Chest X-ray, PA view. Patient: 39 years old, sex F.
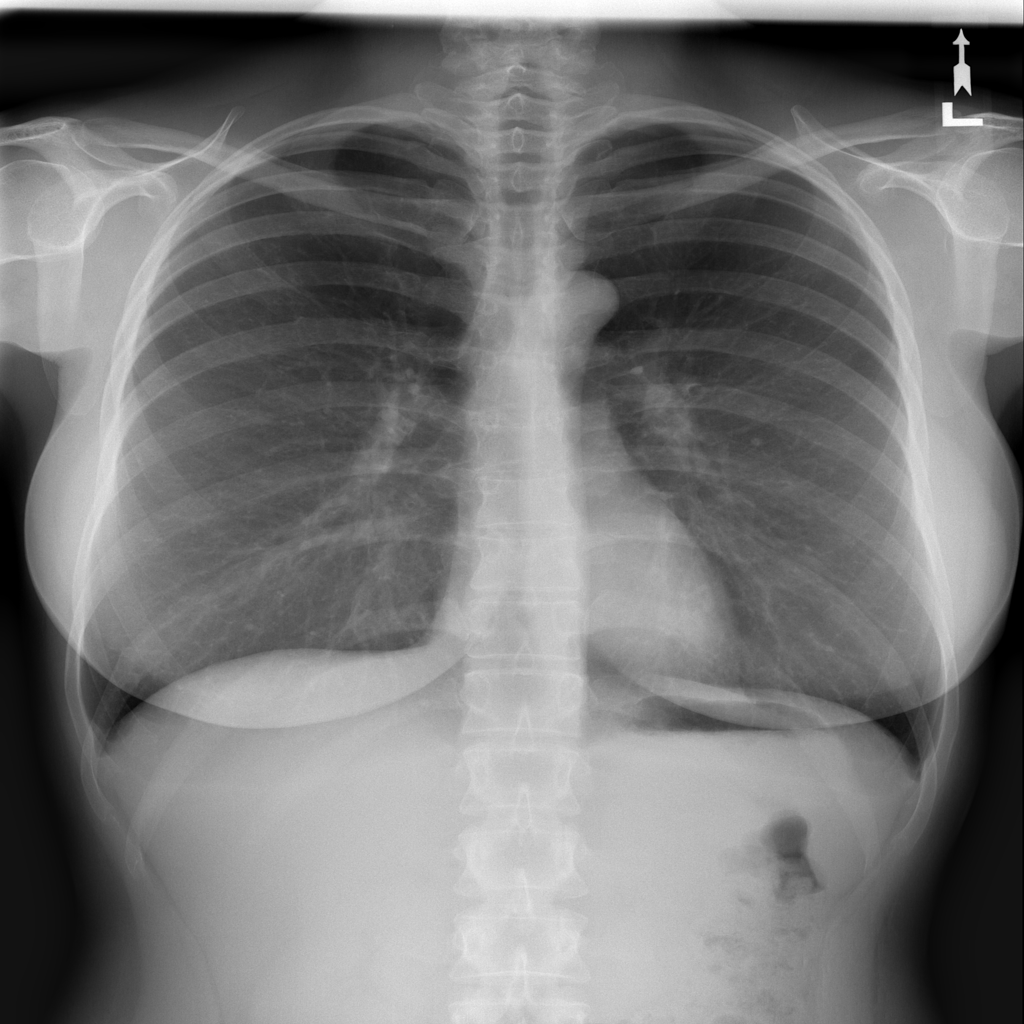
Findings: Nodule